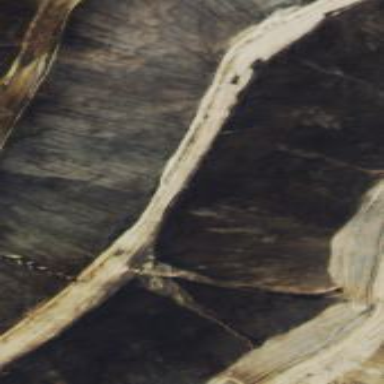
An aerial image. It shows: Quarry area.